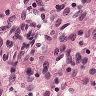
Metastatic tissue present: no